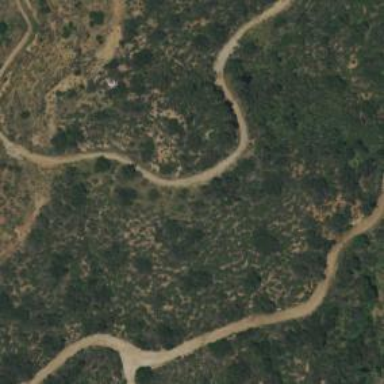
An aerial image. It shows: Path.